九年级 · 组合几何学
(6 分) 已知: 如图, 等边三角形 $A B C$ 的三个顶点都在 $\odot O$ 上.

求证: $\angle A O B=\angle B O C=\angle C O A=120^{\circ}$.

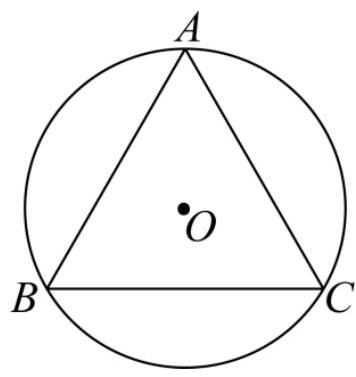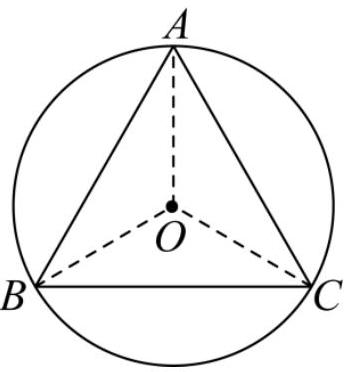
答案:  见解析

解析: 连接 $O A, O B, O C$, 根据弧、弦、圆心角的关系证明即可.

【详解】证明：连接 $O A, O B, O C$.

$\because A B=B C=C A$,

$\therefore \angle A O B=\angle B O C=\angle C O A=\frac{1}{3} \times 360^{\circ}=120^{\circ}$.

【点睛】本题考查弧、弦、圆心角的关系，掌握定理是解题的关键.